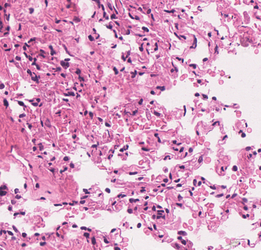
Tumor epithelial tissue: no
Tumor-associated stroma tissue: no
Normal tissue: yes